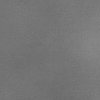
Atmospheric dust classification: dusty